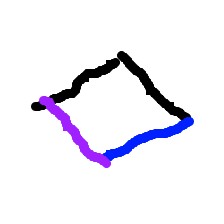
Shape: rhombus